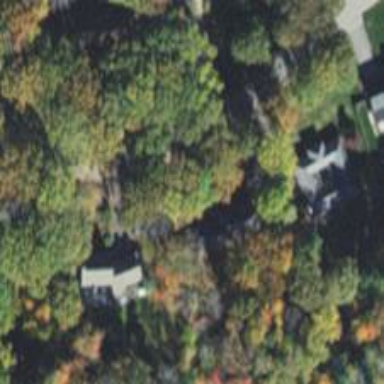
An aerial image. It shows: Driveway.